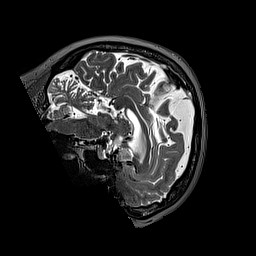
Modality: T2w
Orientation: sagittal
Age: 46
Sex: female
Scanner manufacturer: siemens
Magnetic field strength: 3 T
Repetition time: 3.2 s
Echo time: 0.567 s